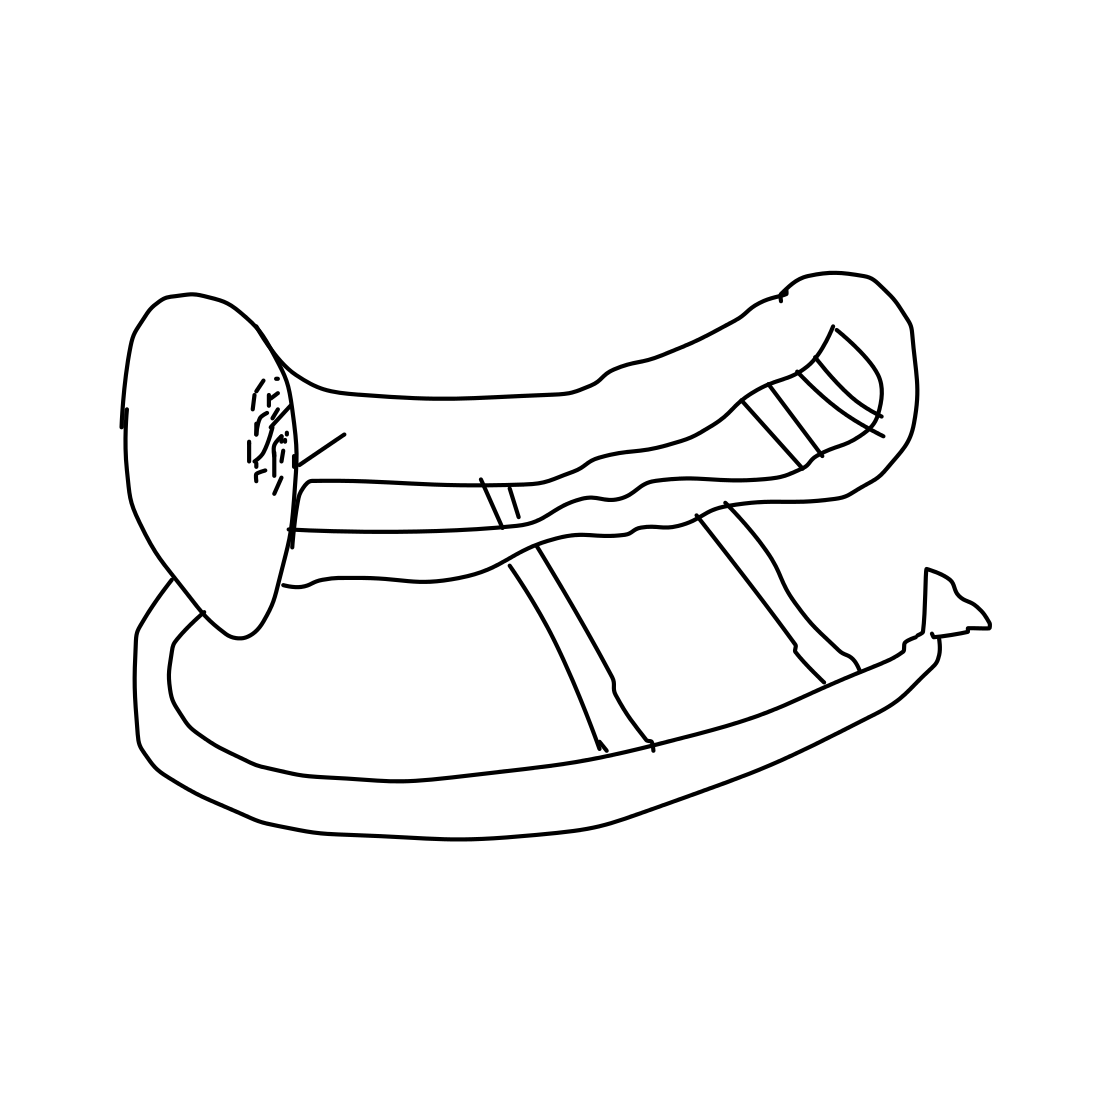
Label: trombone